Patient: sex M, age 45
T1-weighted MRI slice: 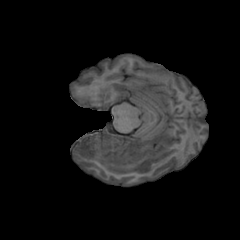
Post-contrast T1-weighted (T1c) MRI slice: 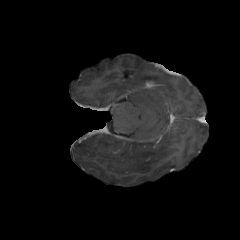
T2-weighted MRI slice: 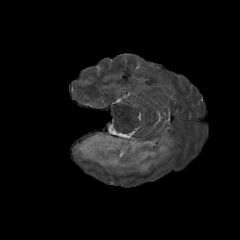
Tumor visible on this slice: yes
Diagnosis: Astrocytoma, IDH-mutant
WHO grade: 2